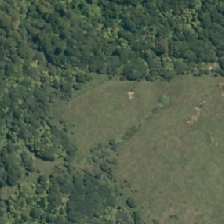
Land cover: low_producing_grassland